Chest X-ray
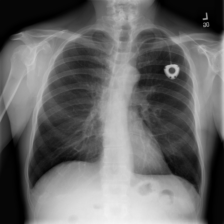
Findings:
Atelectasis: negative
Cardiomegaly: negative
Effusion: negative
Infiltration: negative
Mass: negative
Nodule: negative
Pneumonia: negative
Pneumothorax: negative
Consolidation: negative
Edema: negative
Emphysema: negative
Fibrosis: negative
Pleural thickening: negative
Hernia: negative